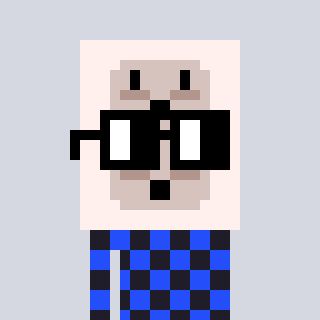
a pixel art character with square black glasses, a outlet-shaped head and a grayscale-colored body on a cool background